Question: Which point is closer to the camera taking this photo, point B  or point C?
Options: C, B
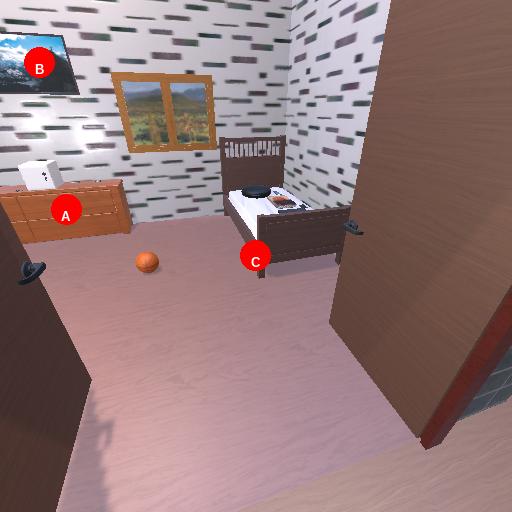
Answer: C